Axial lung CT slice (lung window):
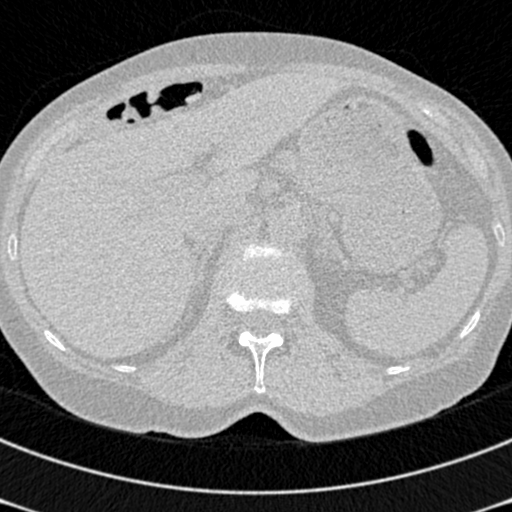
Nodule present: no